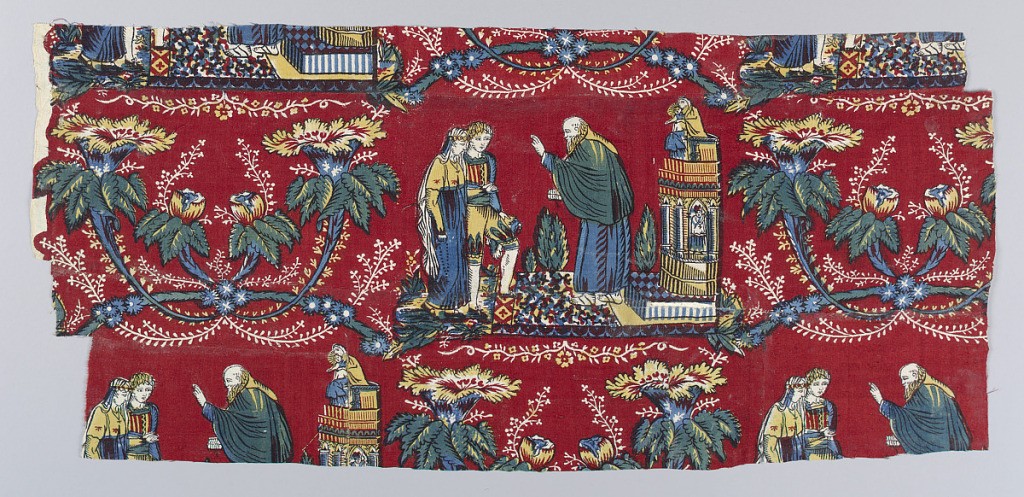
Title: Textile
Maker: Bouvel Frere et Cie
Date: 1800–1850
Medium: cotton Technique: plain weave foundation. block-printed; red, black, blue, yellow (yellow over blue for green).
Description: In offset placement, a couple being blessed by a priest standing in front of an altar. Alternate spaces filled by a symmetrical flowering plant. Bright red background.